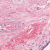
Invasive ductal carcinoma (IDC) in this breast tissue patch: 0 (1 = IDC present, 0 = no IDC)